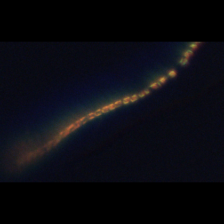
Taxon: Chaetoceros
Group: Diatoms